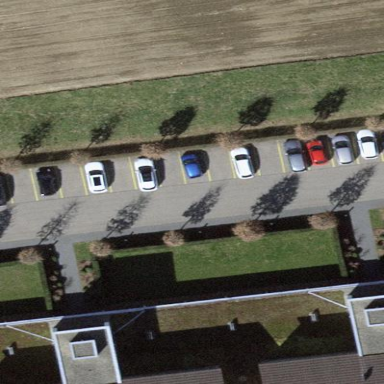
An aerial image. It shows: Parking area.